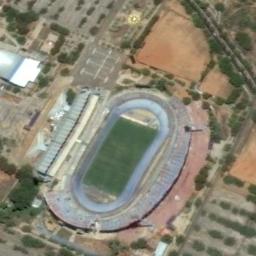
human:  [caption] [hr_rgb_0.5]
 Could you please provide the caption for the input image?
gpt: There is a building next to the stadium .

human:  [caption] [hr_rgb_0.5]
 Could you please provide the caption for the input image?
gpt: The stadium is on the bare land next to some buildings and trees .

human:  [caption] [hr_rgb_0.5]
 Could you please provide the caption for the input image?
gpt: This stadium is a baseball field .

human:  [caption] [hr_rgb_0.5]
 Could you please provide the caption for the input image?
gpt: Oval stadium next to bare land and vegetation .

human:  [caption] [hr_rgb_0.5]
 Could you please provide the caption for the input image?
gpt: There are some buildings and green trees near the stadium .